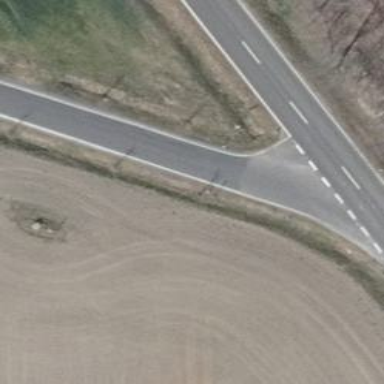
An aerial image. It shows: Asphalt road classified as tertiary.